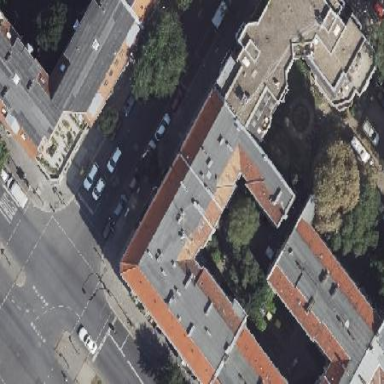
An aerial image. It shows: Part of building is shown in the image.